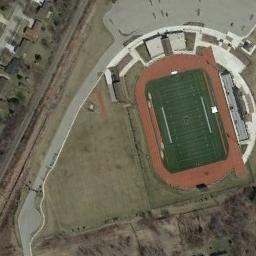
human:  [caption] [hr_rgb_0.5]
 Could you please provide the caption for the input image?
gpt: The ground track field is on a lawn and an open area is next to the ground track field .

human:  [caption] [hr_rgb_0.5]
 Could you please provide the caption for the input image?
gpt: There is a small track in the upper left corner .

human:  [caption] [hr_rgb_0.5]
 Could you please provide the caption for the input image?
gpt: There are many trees near the ground track field .

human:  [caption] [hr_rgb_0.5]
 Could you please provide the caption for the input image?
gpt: Track and field are built on bare grass, Next to buildings and parking lots .

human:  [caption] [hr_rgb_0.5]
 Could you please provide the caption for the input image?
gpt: There are some brown trees beside the ground track field with a red track .